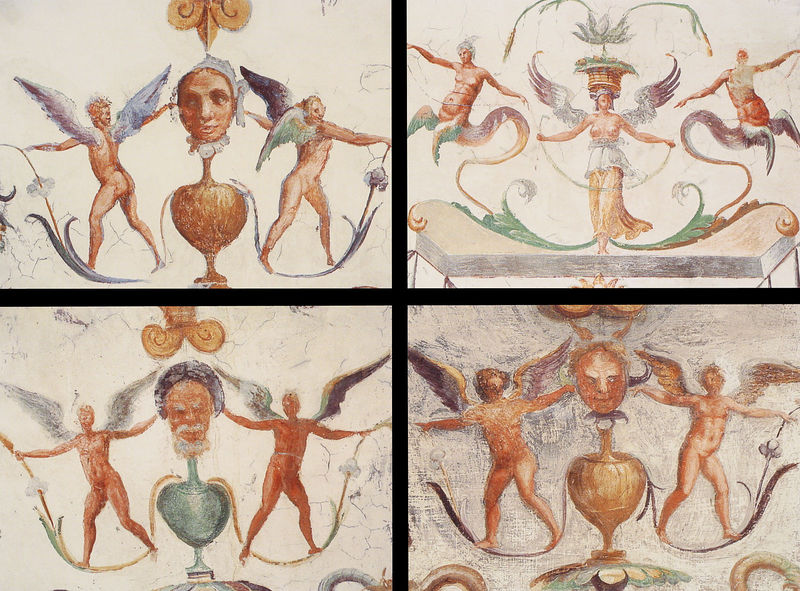
Titel: Villa Giulia
Künstler: Giacomo Barozzi da Vignola
Standort: Rom, Villa Giulia (EU - I - Latium)
Schlagwörter: blätter, flügel, kopf, mann, frauen, blumen, frau, köpfe, gesichter, gesicht, girlande, engel, vase, floral, korb, vasen, krüge, faun, entwürfe, gefäße, 4